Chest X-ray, PA view. Patient: 32 years old, sex F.
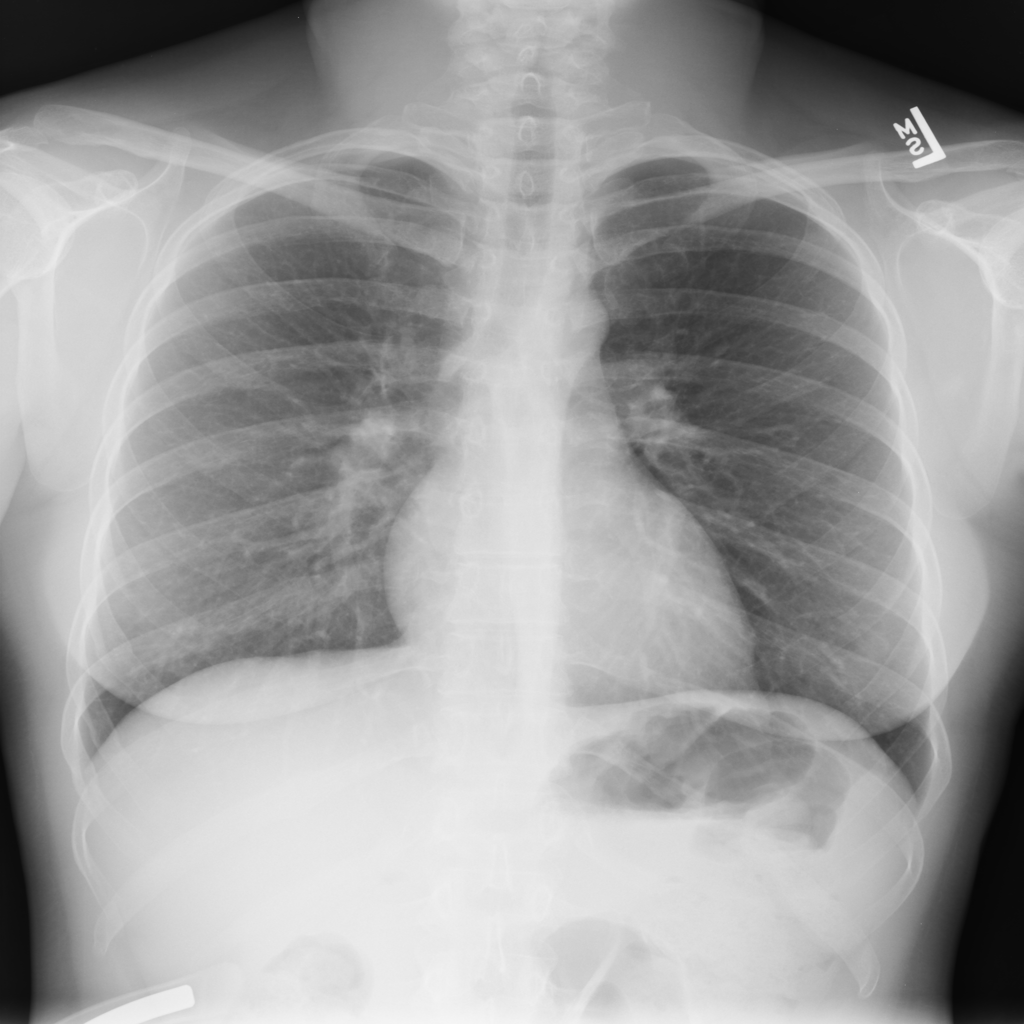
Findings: No Finding